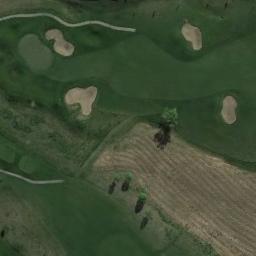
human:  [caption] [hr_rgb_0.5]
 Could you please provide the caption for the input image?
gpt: There are five bunkers in this area, Two winding paths and a small river .

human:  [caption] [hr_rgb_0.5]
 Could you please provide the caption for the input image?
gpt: There are a few bunkers and a few paths on the large green lawn on the golf course and many trees .

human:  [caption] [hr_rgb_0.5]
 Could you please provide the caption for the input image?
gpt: The golf course has a clearing, Some putting greens, Fairways, Roads, Barrier trees and four sandpits .

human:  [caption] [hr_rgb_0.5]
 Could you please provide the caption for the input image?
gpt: Many trees are next to the golf course .

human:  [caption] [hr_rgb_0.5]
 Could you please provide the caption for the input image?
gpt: There are four bunkers a bare lawn on the golf course .